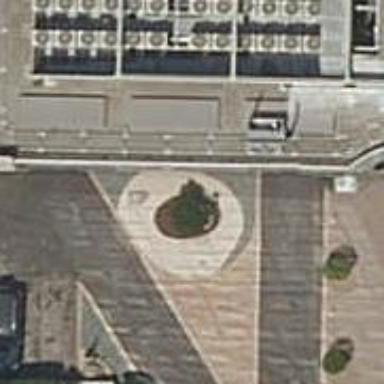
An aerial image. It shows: Parking entrance.